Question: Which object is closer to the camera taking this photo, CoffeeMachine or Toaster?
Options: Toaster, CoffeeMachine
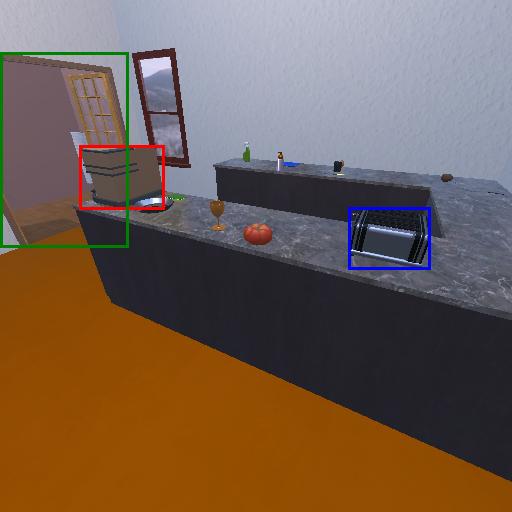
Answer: Toaster